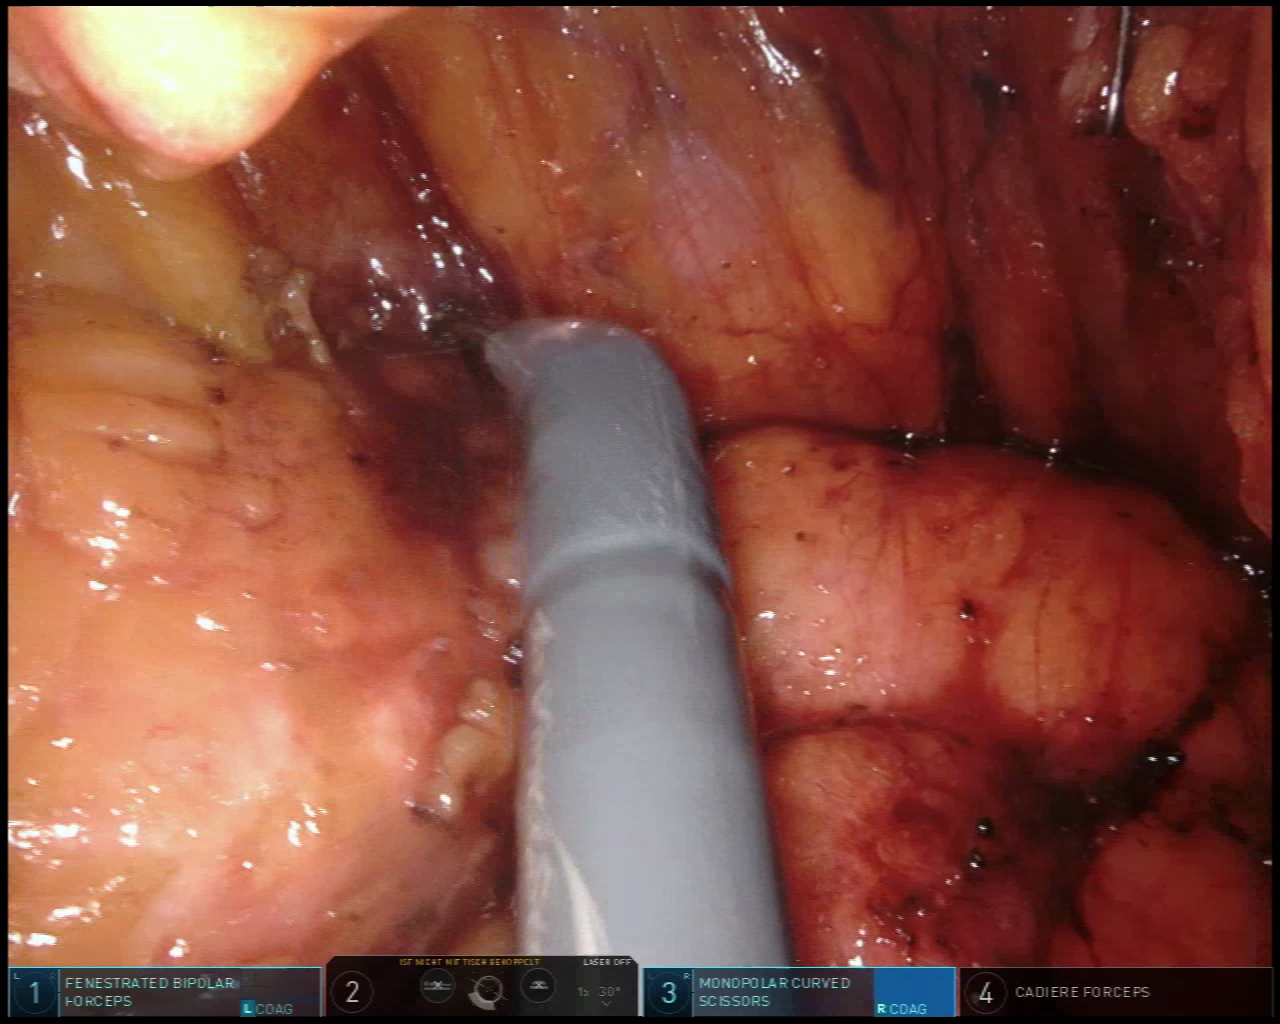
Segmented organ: pancreas
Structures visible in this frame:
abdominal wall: no
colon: yes
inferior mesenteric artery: no
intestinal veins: no
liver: no
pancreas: yes
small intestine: no
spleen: no
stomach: no
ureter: no
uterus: no
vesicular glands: no